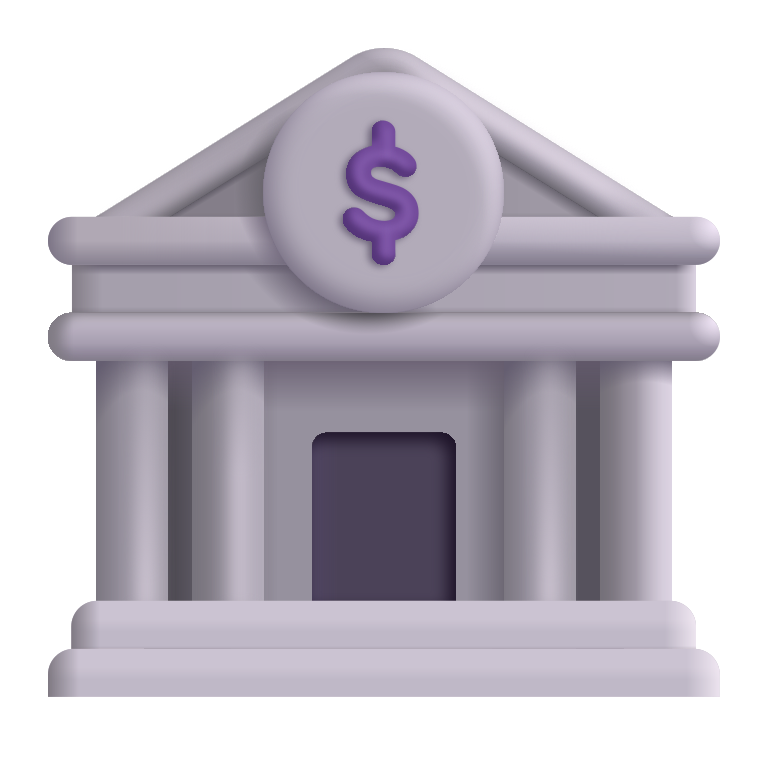
bank color